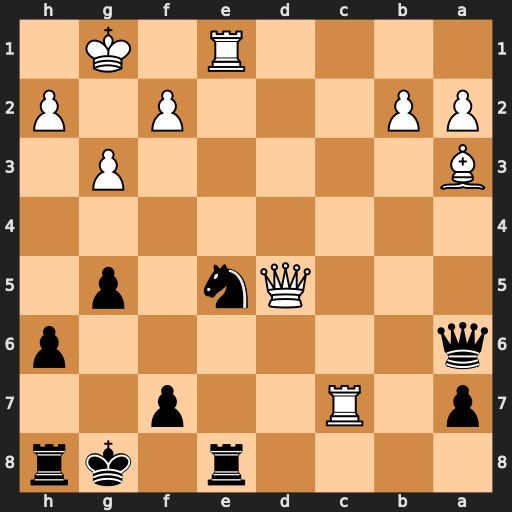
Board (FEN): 4r1kr/p1R2p2/q6p/3Qn1p1/8/B5P1/PP3P1P/4R1K1
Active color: b
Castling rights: -
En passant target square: -
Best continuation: Nf3+ Kg2 Nxe1+